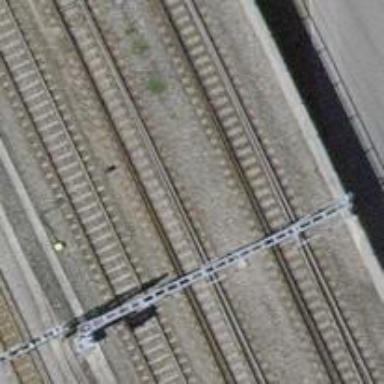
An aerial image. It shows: Railway switch.